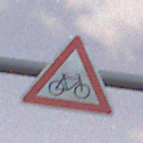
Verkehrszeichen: RadverkehrLinks
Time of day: Night
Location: Outdoor (Nature)
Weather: Overcast
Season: NotSpecified
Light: Artificial